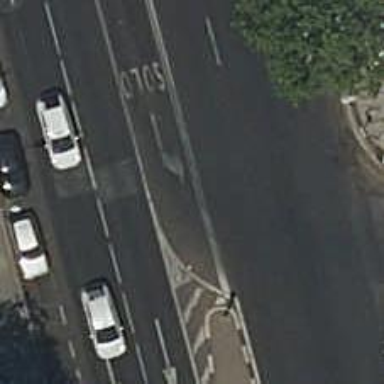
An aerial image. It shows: Road with traffic signals.